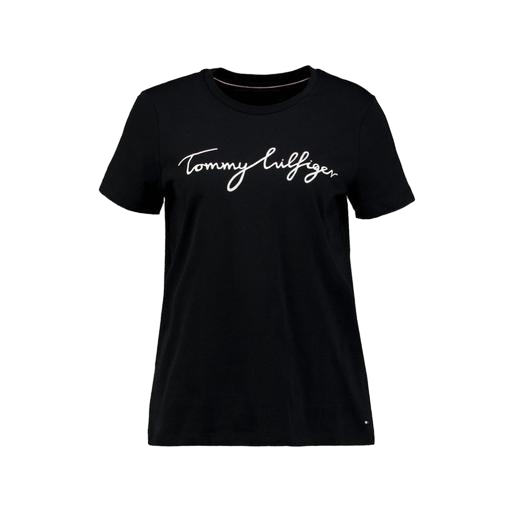
t-shirt twist graphic, black signature graphic tee, th shirt, white background